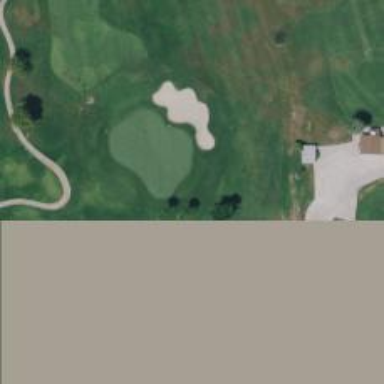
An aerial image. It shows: Golf hole.